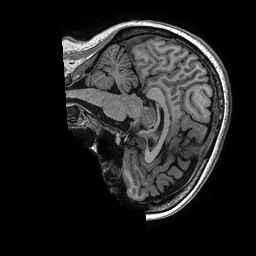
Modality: T1w
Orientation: sagittal
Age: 48
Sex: female
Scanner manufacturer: ge
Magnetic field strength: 3 T
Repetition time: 0.006952 s
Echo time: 0.00292 s